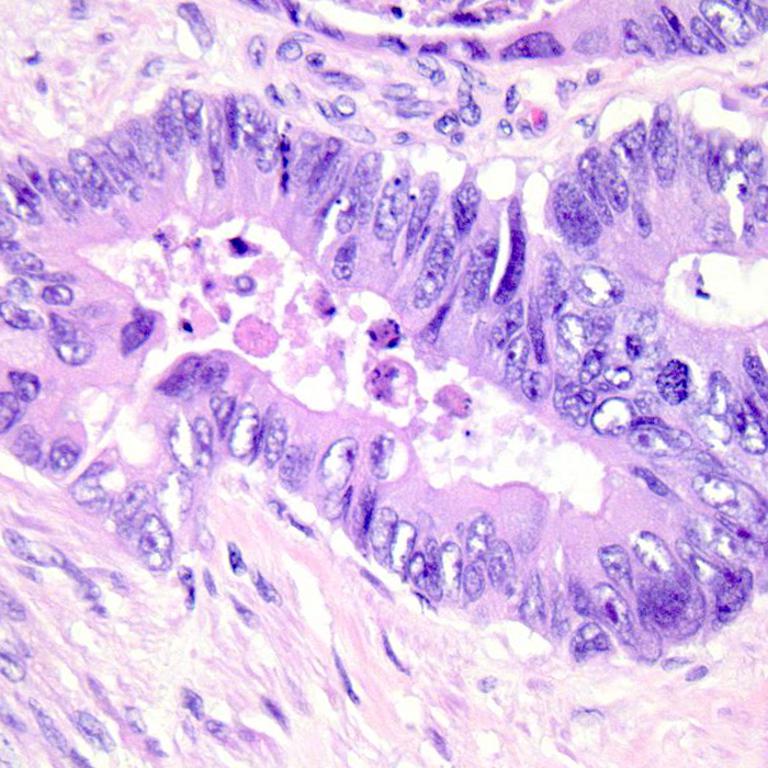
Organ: colon
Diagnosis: adenocarcinomas